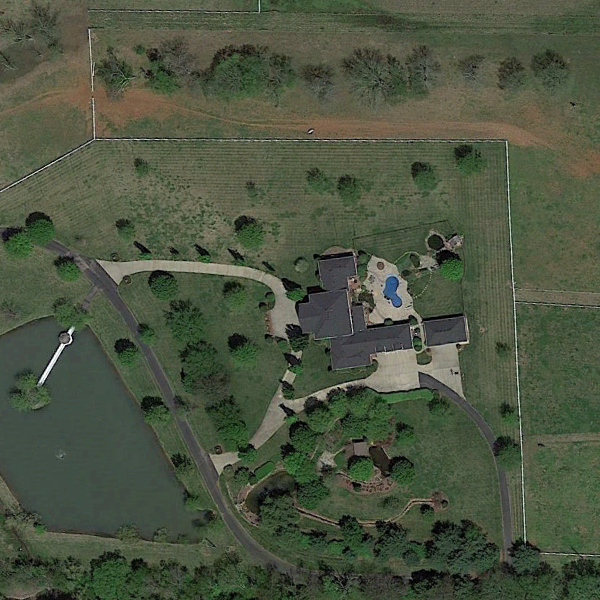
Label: SparseResidential